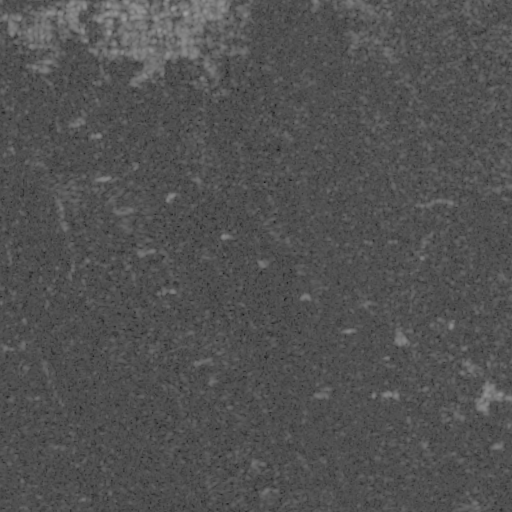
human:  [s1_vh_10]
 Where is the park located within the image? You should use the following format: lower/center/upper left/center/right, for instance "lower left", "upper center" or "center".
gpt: The park is located in the left of the image.
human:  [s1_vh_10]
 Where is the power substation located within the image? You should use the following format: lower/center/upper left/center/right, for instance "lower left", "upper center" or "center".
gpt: The power substation is located in the upper left of the image.
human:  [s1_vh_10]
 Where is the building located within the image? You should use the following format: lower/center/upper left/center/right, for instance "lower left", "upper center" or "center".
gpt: The building is located in the upper left of the image.
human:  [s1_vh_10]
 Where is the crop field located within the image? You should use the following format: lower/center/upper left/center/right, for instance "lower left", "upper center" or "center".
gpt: There is no crop field in the image.

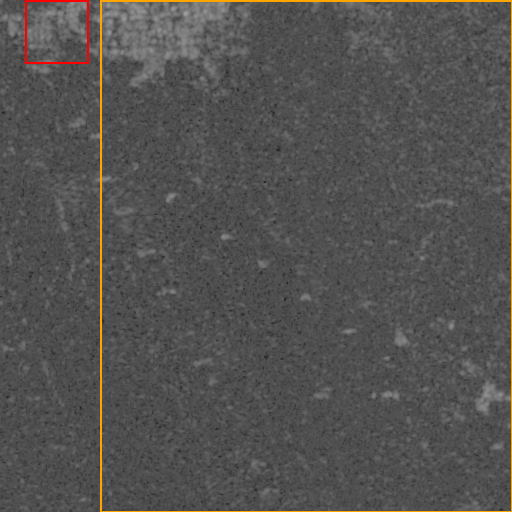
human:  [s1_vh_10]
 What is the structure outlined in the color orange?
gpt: The structure outlined in orange is a crop field.
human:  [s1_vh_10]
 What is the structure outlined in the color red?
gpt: The structure outlined in red is a power substation.
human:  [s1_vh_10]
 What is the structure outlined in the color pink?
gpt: There is no pink outline.